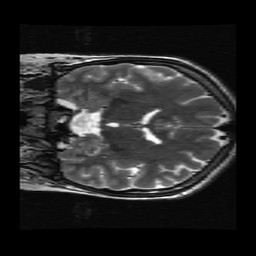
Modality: T2w
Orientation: coronal
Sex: female
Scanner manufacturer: ge
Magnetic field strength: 3 T
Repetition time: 5 s
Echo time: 0.1017 s